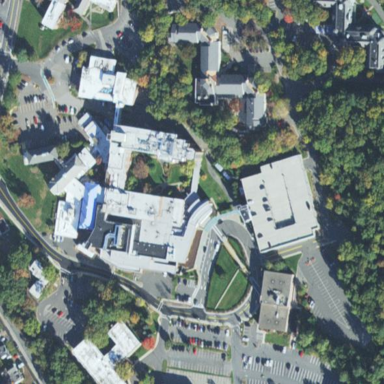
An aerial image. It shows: Hospital providing healthcare services.